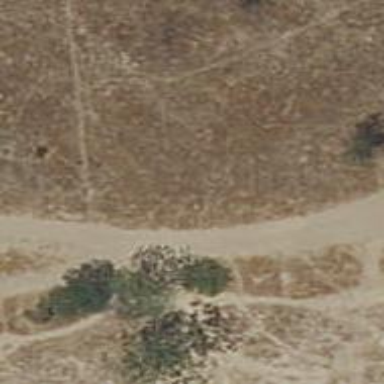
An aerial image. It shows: Dirt path.